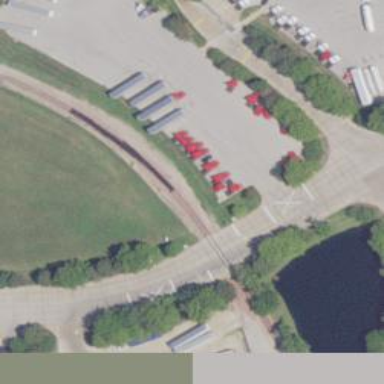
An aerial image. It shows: Rail spur service.